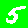
Digit: 5